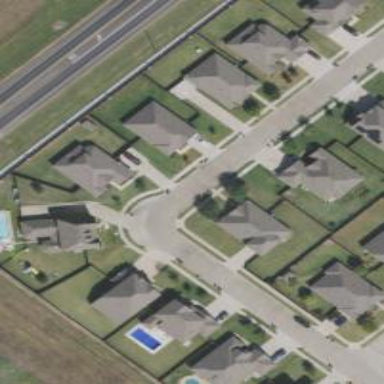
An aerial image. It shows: Residential road.